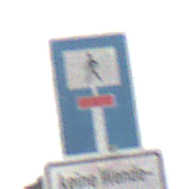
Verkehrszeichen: SackgasseFussgaengerDurchlaessig
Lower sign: HinweisGeaenderteVorfahrtVerkehrsfuehrungVerkehrsregelung3
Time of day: Midday
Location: Outdoor (Nature)
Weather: PartlyCloudy
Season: NotSpecified
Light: Natural